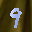
Label: 9